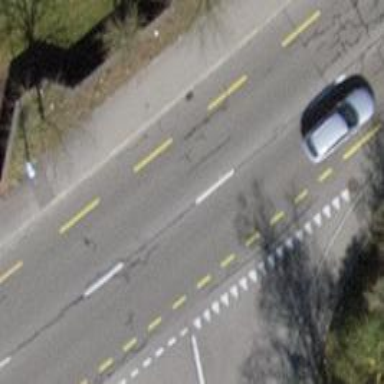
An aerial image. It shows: Primary highway with asphalt surface and designated cycle lane.